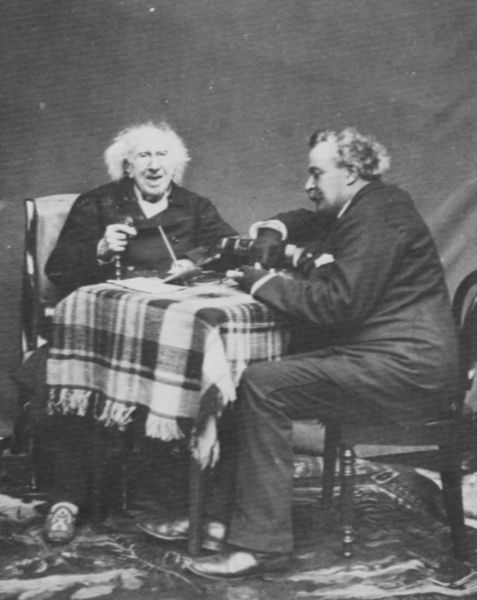
Titel: Der Chemiker Chevreul im Gespräch mit Nadar am Vorabend seines hundertsten Geburtstags
Künstler: Gaspard-Félix Tournachon
Schlagwörter: hintergrund, männer, tisch, teppich, anzug, atelier, fotografie